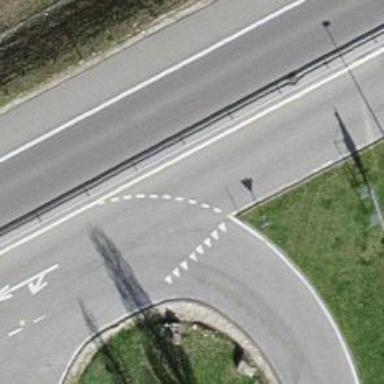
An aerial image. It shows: Road with "give way" sign.